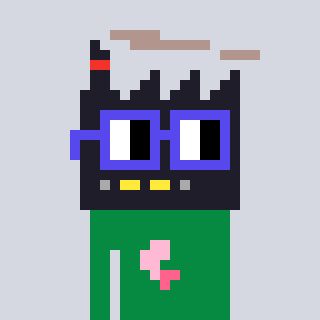
a pixel art character with square blue glasses, a factory-shaped head and a green-colored body on a cool background